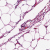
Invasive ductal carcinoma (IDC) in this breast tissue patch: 0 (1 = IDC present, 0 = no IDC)